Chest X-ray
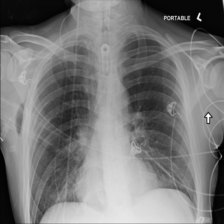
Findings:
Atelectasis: positive
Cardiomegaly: negative
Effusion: negative
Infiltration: positive
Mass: negative
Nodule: negative
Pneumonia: negative
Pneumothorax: positive
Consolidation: negative
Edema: negative
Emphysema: positive
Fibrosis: negative
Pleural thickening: negative
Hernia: negative